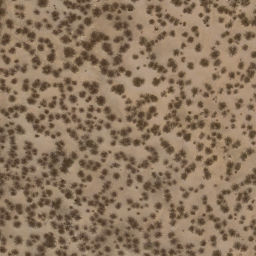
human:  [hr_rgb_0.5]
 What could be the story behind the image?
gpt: chaparral